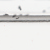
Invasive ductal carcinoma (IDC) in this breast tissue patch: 0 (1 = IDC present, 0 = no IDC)